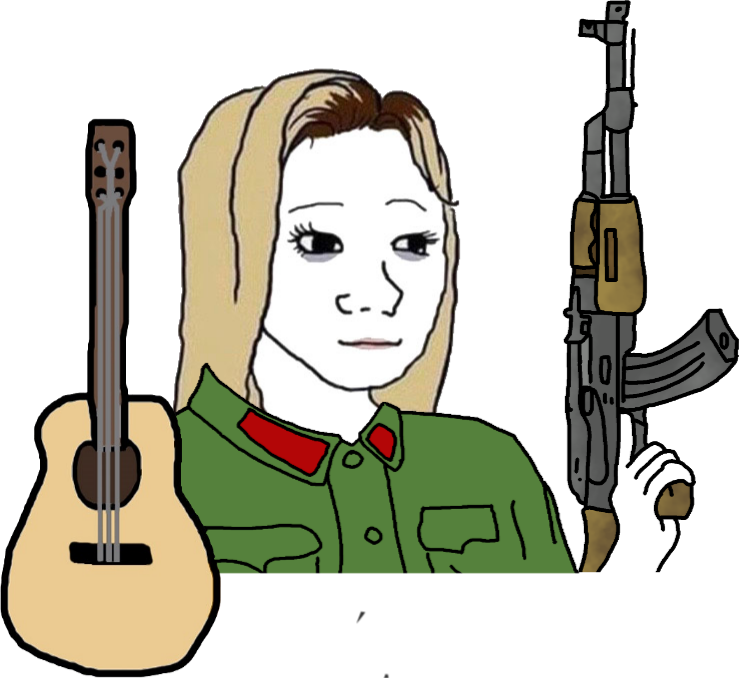
Label: 5_Trad_Wife